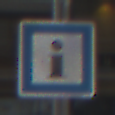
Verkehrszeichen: Informationsstelle
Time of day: Midday
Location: Outdoor (Urban)
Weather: Overcast
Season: NotSpecified
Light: Natural